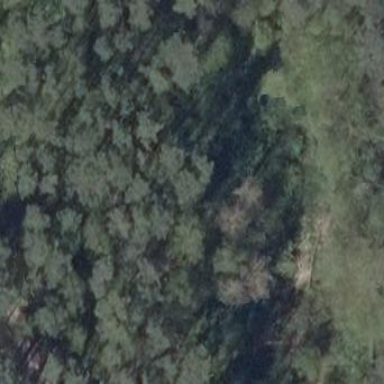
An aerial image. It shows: Swampy wetland area.